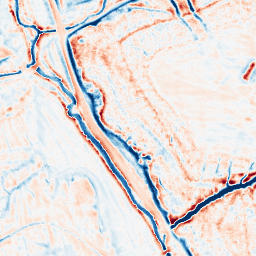
Category: edge_preserving
Decomposition family: bilateral
Decomposition parameters: d: 15
sigma_color: 150
sigma_space: 100
Upsampling method: bicubic_16x
Upsampling parameters: scale: 16
Upsampling scale: 16